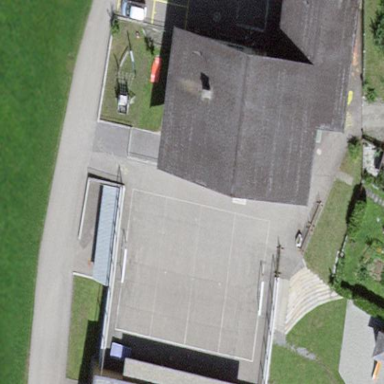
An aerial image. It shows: School.